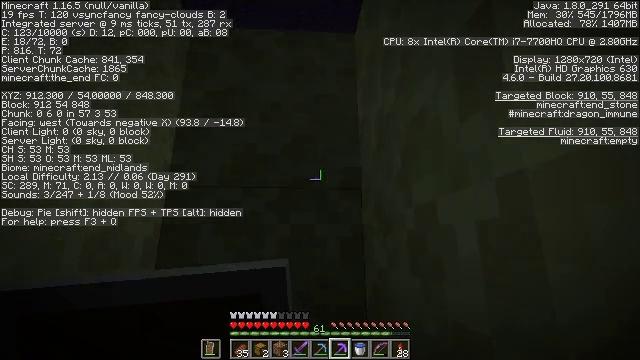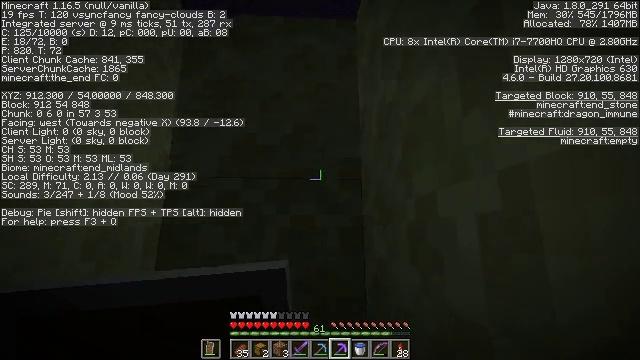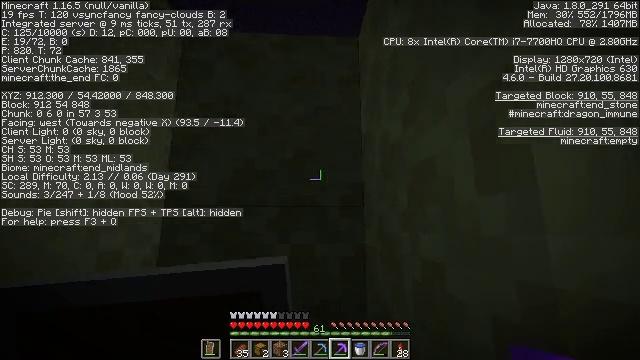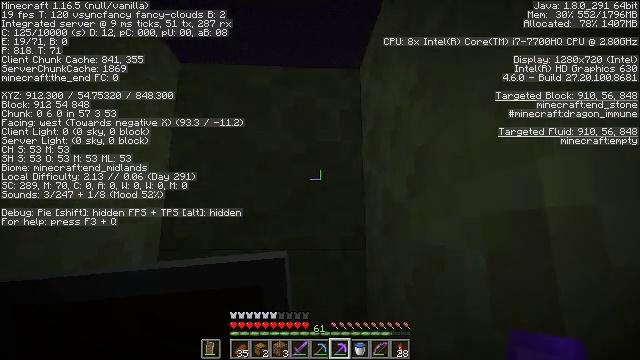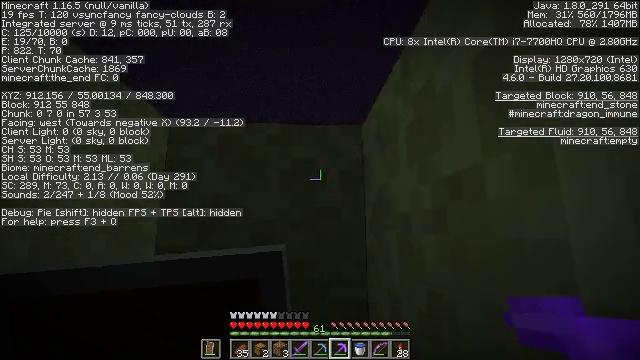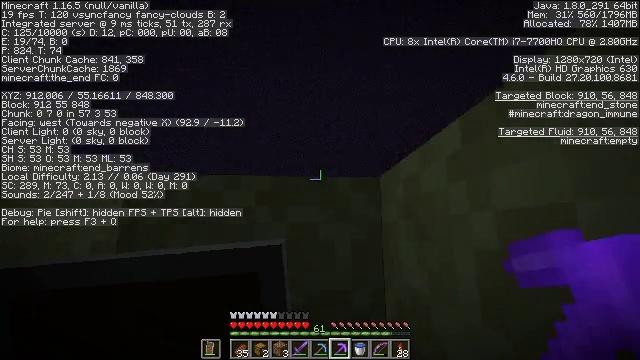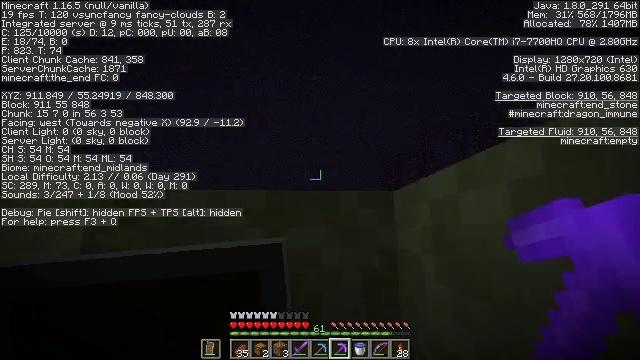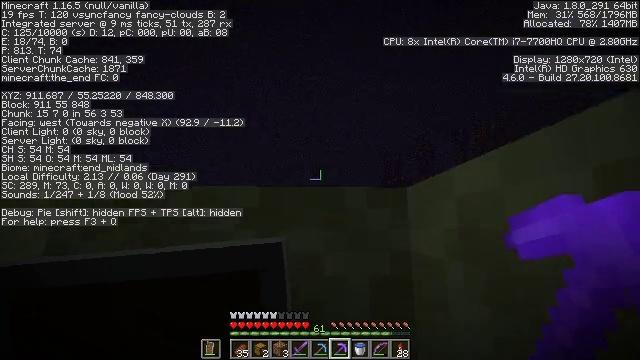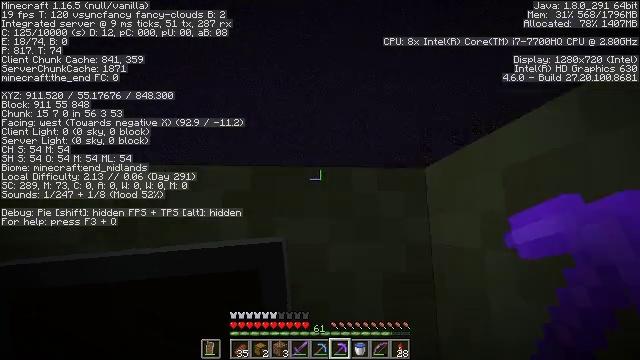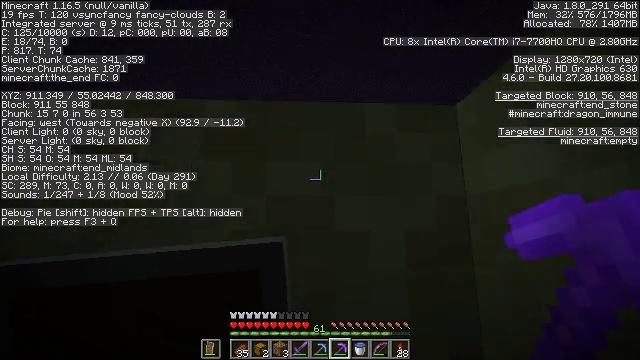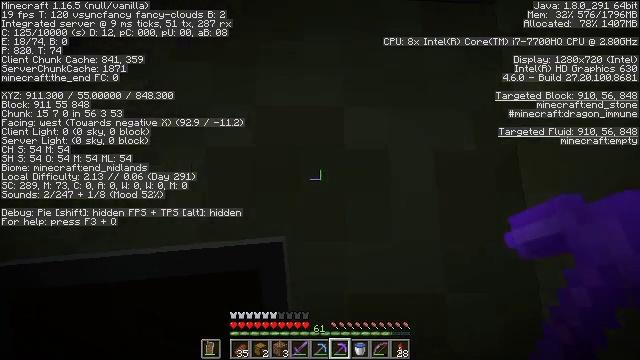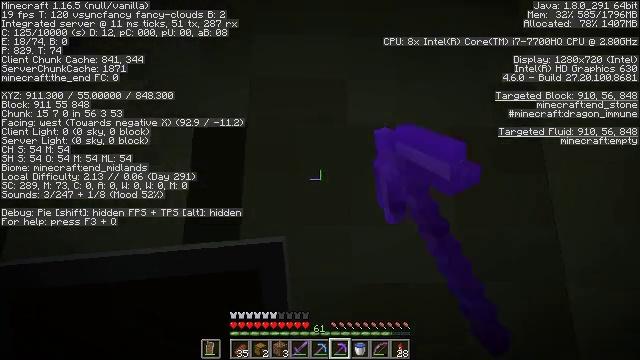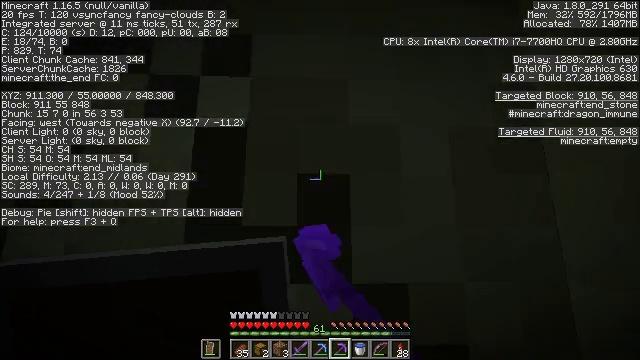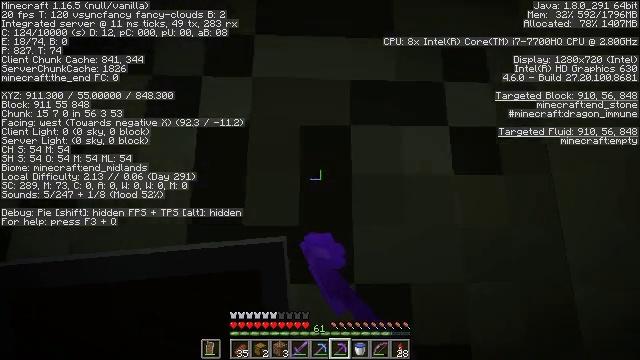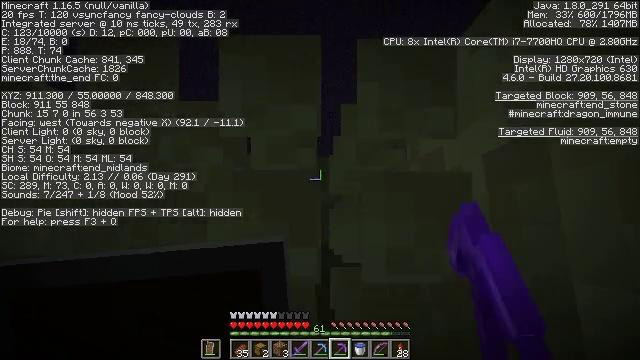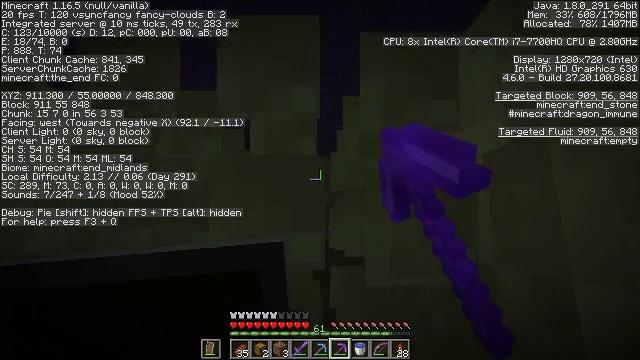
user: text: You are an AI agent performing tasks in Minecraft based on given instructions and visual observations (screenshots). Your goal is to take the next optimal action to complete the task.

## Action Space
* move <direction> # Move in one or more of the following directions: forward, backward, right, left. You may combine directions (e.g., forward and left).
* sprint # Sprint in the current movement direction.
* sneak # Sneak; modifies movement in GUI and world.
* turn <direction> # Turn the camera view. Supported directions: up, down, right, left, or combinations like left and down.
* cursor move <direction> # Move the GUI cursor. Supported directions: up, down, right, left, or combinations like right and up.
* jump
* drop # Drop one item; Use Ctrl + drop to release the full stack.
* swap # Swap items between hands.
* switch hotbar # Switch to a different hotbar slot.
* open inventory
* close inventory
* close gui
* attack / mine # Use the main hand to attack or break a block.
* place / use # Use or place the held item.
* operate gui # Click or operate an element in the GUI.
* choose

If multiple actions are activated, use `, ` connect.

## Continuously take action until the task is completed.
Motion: motion action
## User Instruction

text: Extract end stone with a pickaxe.
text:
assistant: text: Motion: move forward, turn down
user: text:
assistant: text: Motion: move forward, turn down, jump
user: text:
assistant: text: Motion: move forward, jump
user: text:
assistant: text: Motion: move forward, jump
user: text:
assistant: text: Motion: move forward, jump
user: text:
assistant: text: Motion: move forward
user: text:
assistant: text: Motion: move forward
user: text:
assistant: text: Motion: move forward
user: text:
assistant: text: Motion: move forward
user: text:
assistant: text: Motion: attack / mine
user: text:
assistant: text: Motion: attack / mine
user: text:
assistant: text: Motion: attack / mine
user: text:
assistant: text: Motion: attack / mine
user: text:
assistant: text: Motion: attack / mine
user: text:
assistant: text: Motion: attack / mine
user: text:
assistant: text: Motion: attack / mine
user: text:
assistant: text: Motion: attack / mine
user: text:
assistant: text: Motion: attack / mine
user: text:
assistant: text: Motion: attack / mine